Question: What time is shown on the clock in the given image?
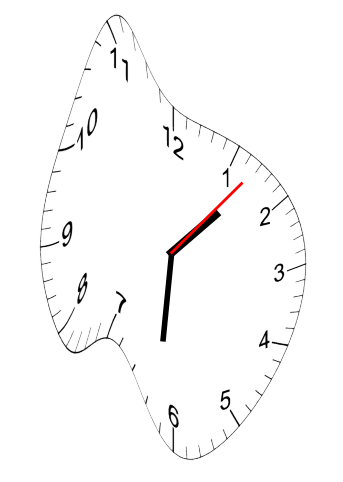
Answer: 01:31:07